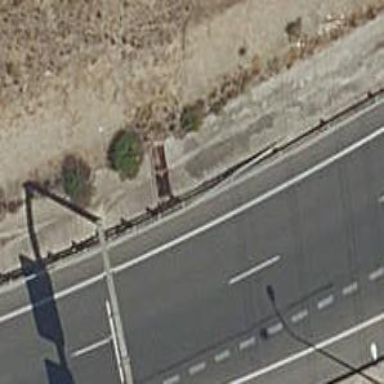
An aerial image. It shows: Guard rail.